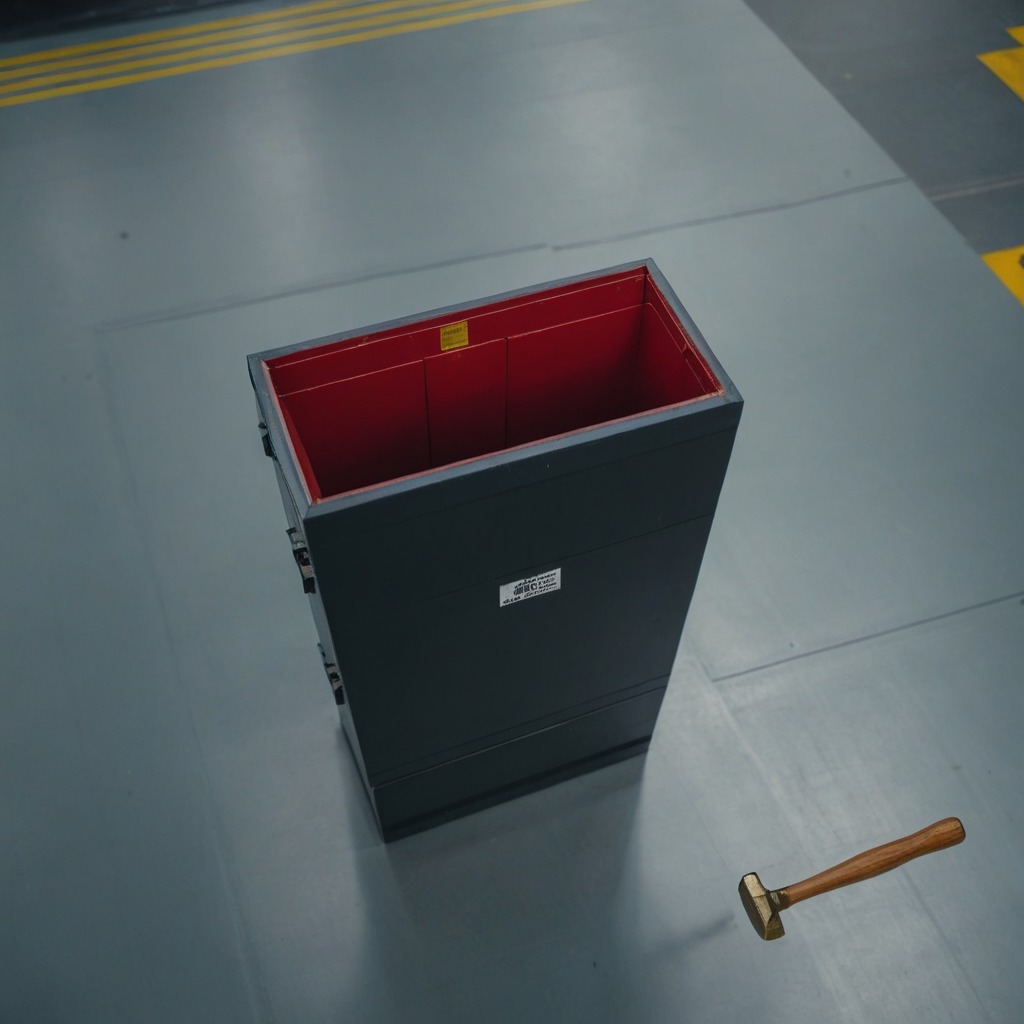
A hammer lies on the toolbox surface.